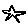
Label: star